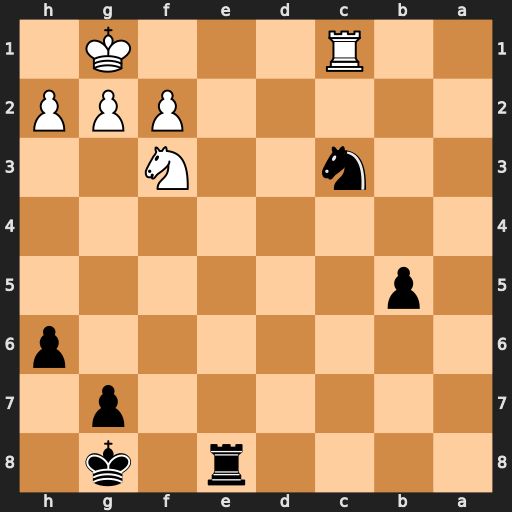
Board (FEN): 4r1k1/6p1/7p/1p6/8/2n2N2/5PPP/2R3K1
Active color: b
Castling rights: -
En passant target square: -
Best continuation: Ne2+ Kh1 Nxc1